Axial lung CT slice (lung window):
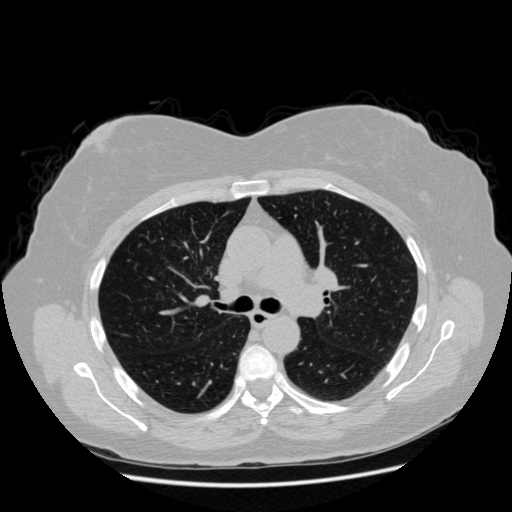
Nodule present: no